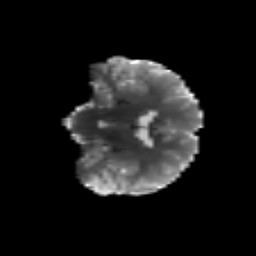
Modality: T2w
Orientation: coronal
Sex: female
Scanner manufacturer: siemens
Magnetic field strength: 3 T
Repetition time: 5 s
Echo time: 0.071 s